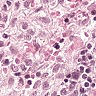
Metastatic tissue present: no